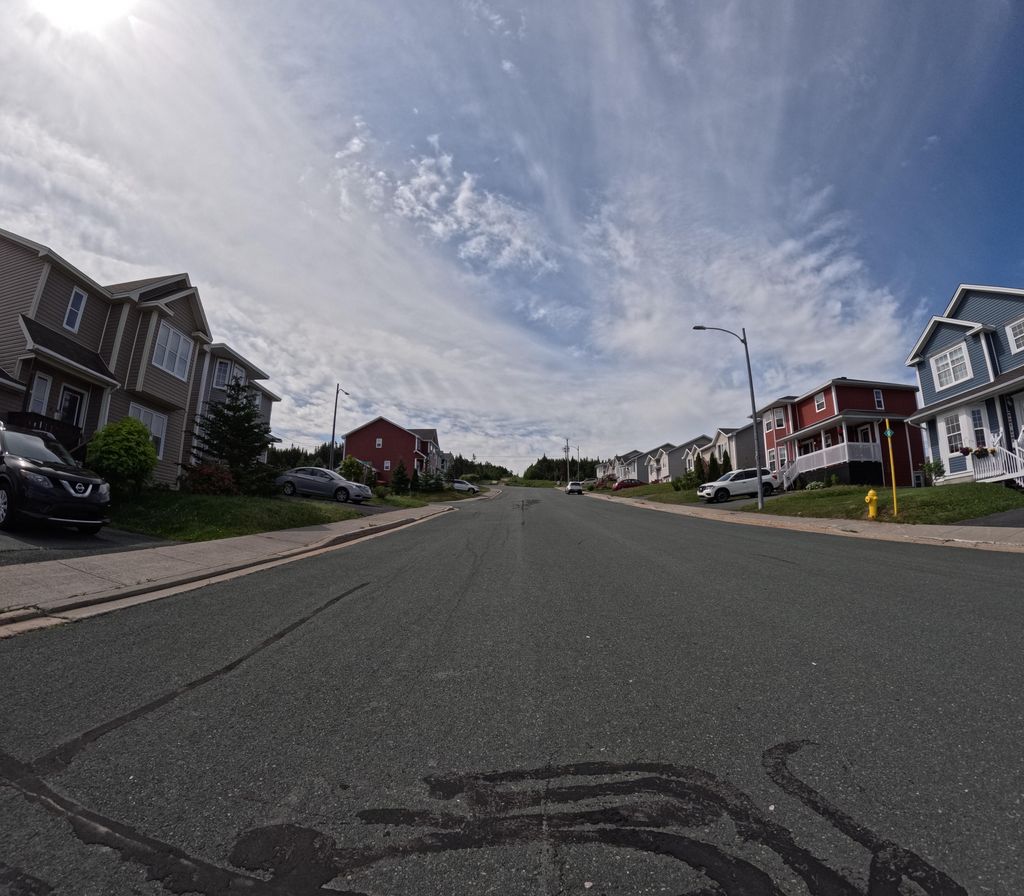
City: st_johns